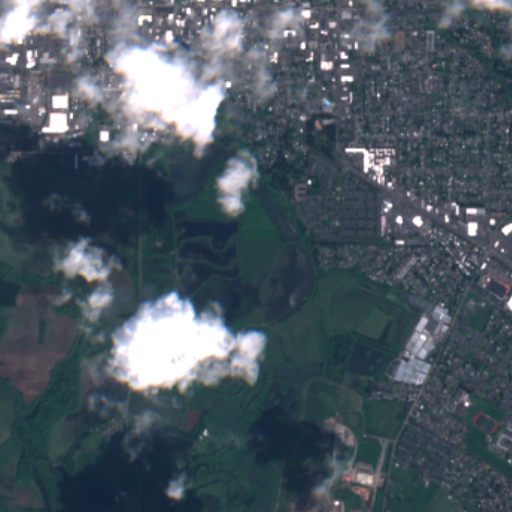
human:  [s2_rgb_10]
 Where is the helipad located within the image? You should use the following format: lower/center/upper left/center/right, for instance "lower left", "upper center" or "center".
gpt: The helipad is located in the upper center of the image.
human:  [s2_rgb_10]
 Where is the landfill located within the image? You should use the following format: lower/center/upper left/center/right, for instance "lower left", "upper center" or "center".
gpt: The landfill is located in the lower right of the image.
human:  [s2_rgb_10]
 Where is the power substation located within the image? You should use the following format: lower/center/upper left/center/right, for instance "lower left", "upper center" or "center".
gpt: The power substation is located in the upper left of the image.
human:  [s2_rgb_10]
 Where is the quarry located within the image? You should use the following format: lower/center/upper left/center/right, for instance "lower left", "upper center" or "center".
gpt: The quarry is located in the upper left of the image.
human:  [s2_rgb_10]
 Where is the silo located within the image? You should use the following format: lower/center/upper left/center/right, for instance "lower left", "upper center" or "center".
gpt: The silo is located in the upper left of the image.
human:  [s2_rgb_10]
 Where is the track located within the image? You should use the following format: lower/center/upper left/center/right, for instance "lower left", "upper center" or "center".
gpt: The track is located in the lower right of the image.
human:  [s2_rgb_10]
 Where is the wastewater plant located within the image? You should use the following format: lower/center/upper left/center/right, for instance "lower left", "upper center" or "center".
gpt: The wastewater plant is located in the upper left of the image.
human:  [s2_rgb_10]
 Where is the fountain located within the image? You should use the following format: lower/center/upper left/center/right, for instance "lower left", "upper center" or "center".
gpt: The fountain is located in the upper left of the image.
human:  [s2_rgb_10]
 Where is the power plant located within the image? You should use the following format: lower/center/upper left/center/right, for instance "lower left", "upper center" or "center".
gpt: There is no power plant in the image.